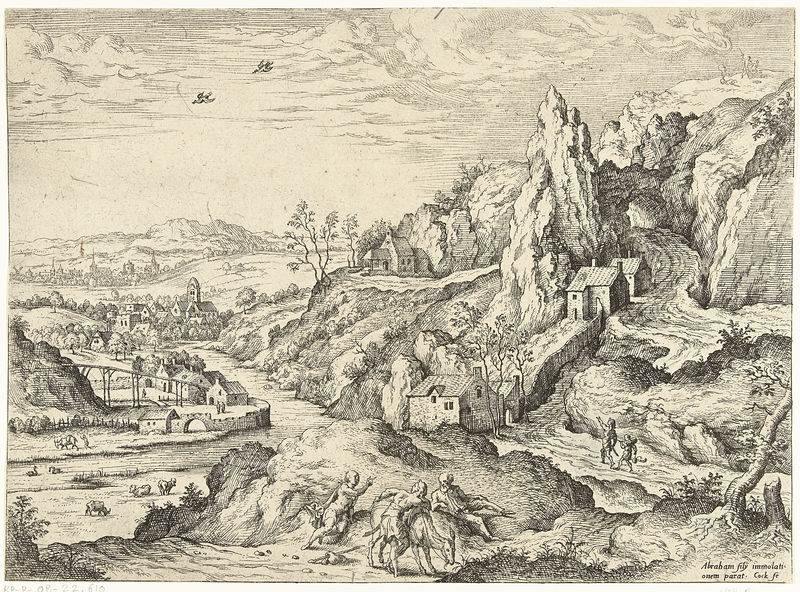
Titel: Abraham en Isaak op weg naar de offerplaats
Künstler: Hieronymus Cock
Standort: Amsterdam
Institution: Rijksmuseum
Schlagwörter: berg, landschaft